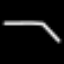
Label: octagon